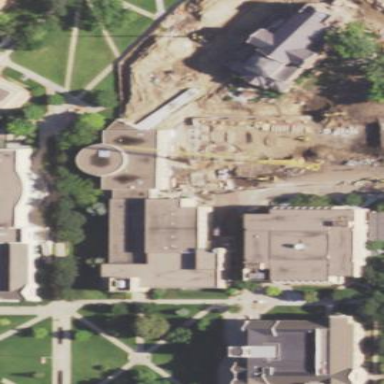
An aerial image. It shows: View of university building.